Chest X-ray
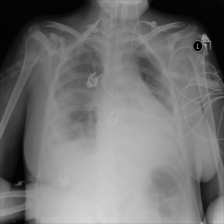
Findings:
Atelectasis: negative
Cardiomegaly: negative
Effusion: negative
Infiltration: negative
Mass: negative
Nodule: negative
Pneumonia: negative
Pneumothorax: negative
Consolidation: negative
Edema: negative
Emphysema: negative
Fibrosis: negative
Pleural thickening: negative
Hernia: negative